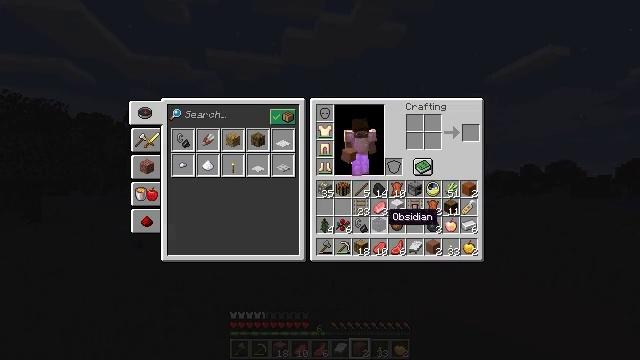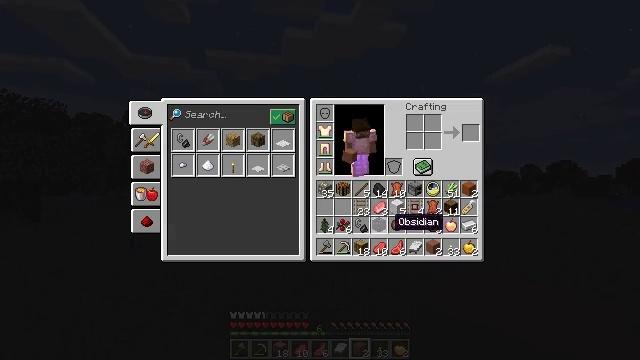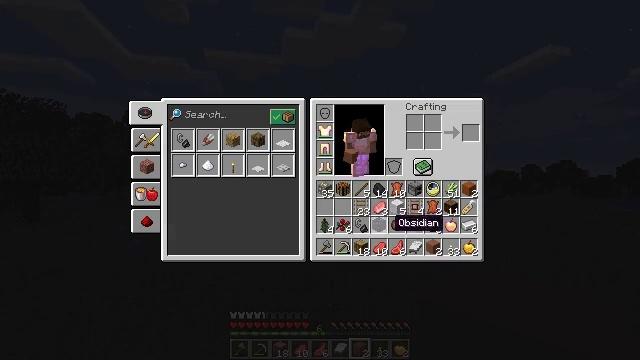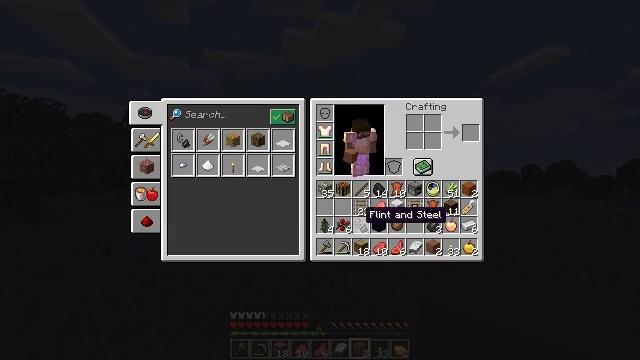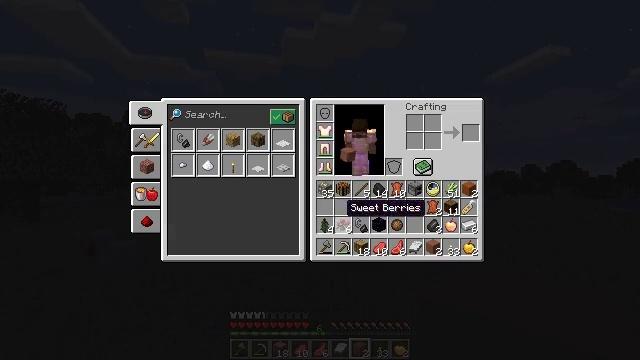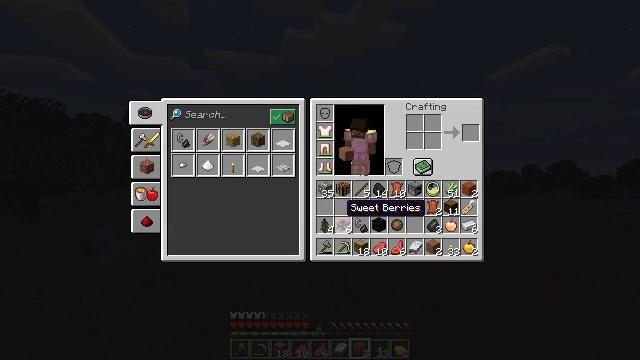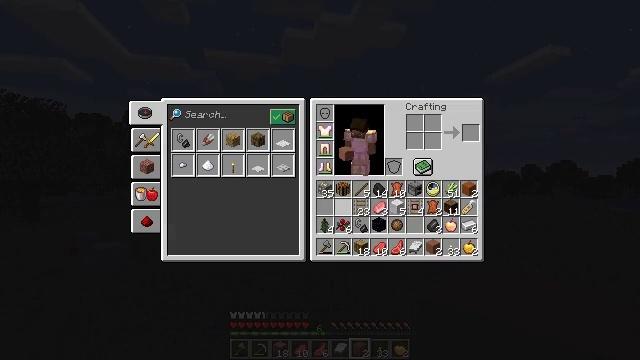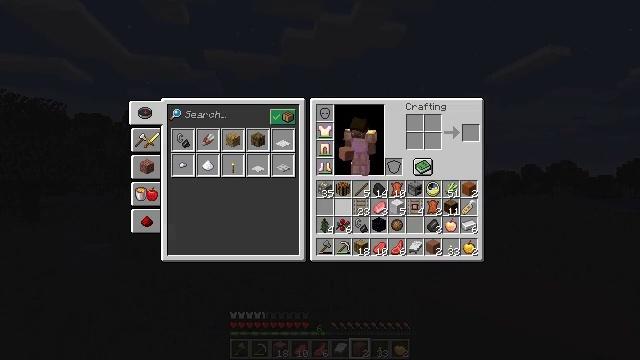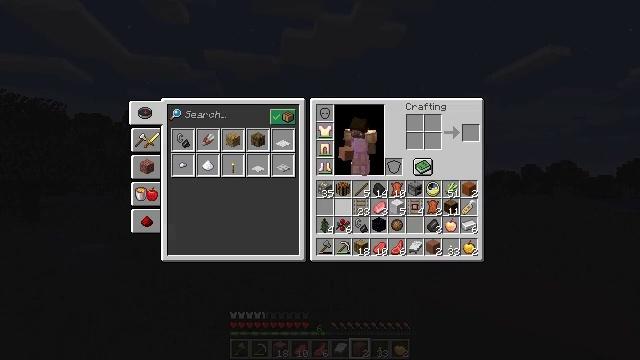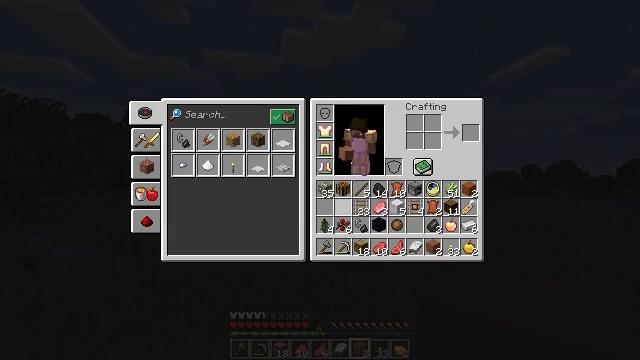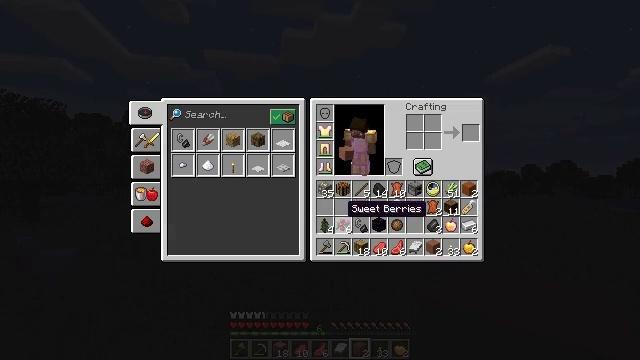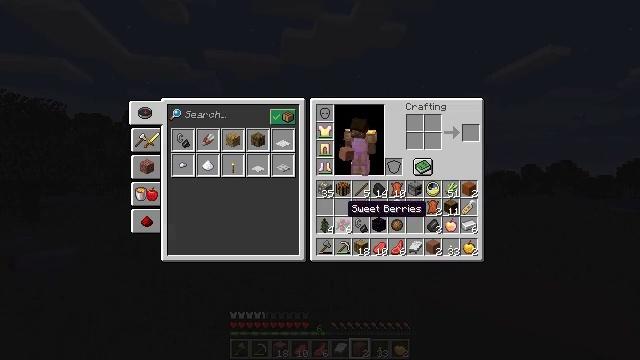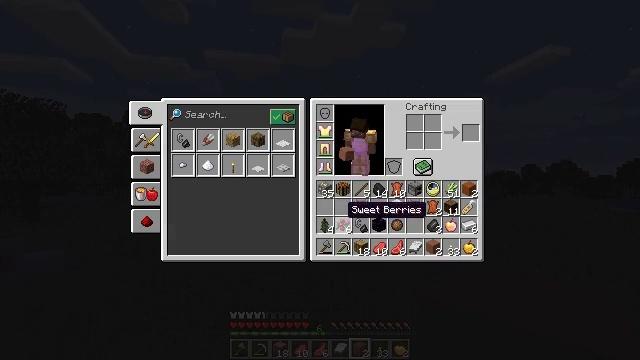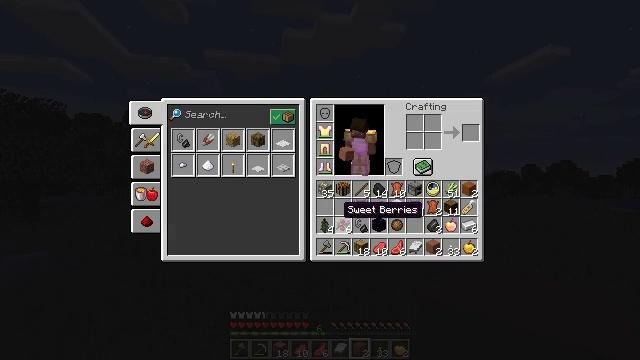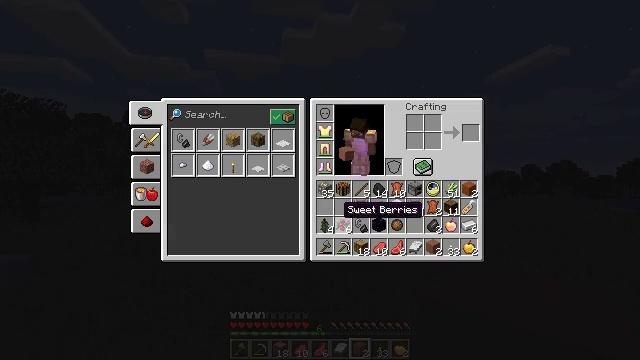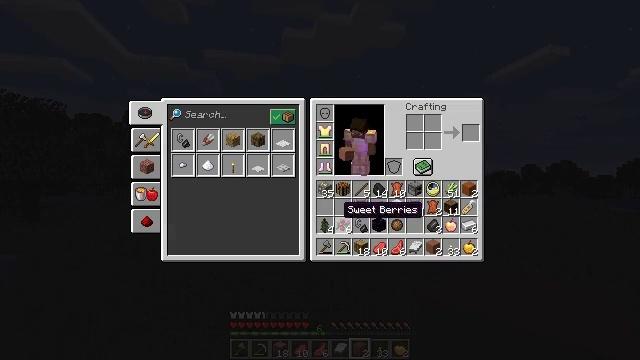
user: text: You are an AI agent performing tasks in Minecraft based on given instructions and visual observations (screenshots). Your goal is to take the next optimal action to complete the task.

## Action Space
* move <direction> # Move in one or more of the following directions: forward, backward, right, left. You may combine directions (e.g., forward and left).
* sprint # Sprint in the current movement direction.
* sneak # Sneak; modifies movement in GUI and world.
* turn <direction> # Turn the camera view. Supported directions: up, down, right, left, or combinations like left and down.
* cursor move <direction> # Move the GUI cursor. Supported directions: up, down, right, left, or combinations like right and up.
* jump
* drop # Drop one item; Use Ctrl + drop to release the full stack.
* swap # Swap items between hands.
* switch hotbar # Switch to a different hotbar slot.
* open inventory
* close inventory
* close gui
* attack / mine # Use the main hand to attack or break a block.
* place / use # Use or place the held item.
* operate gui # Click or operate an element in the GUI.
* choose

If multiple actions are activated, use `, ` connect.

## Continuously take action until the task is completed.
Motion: motion action
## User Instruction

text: Drop some sweet berries.
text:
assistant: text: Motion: no_op
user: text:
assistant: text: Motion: sprint
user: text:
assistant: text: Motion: sprint, cursor move left and up
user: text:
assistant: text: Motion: sprint, cursor move left
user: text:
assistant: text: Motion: sprint
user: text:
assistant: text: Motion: sprint
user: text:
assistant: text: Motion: sprint
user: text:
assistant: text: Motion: sprint
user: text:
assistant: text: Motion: sprint
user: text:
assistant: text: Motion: sprint
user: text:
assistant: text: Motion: sprint
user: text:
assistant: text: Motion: sprint
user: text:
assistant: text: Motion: sprint
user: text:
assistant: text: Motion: sprint
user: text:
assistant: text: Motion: sprint
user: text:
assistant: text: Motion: sprint
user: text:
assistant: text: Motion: sprint, drop
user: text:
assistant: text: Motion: sprint, drop
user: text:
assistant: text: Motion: sprint, drop
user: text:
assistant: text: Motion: sprint, cursor move left
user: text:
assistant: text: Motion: sprint
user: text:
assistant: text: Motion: sprint
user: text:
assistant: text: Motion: sprint, drop